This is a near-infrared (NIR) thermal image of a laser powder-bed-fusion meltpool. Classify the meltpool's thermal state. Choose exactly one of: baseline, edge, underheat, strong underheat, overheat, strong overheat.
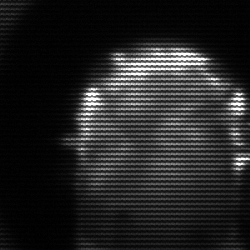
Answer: baseline